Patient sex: M
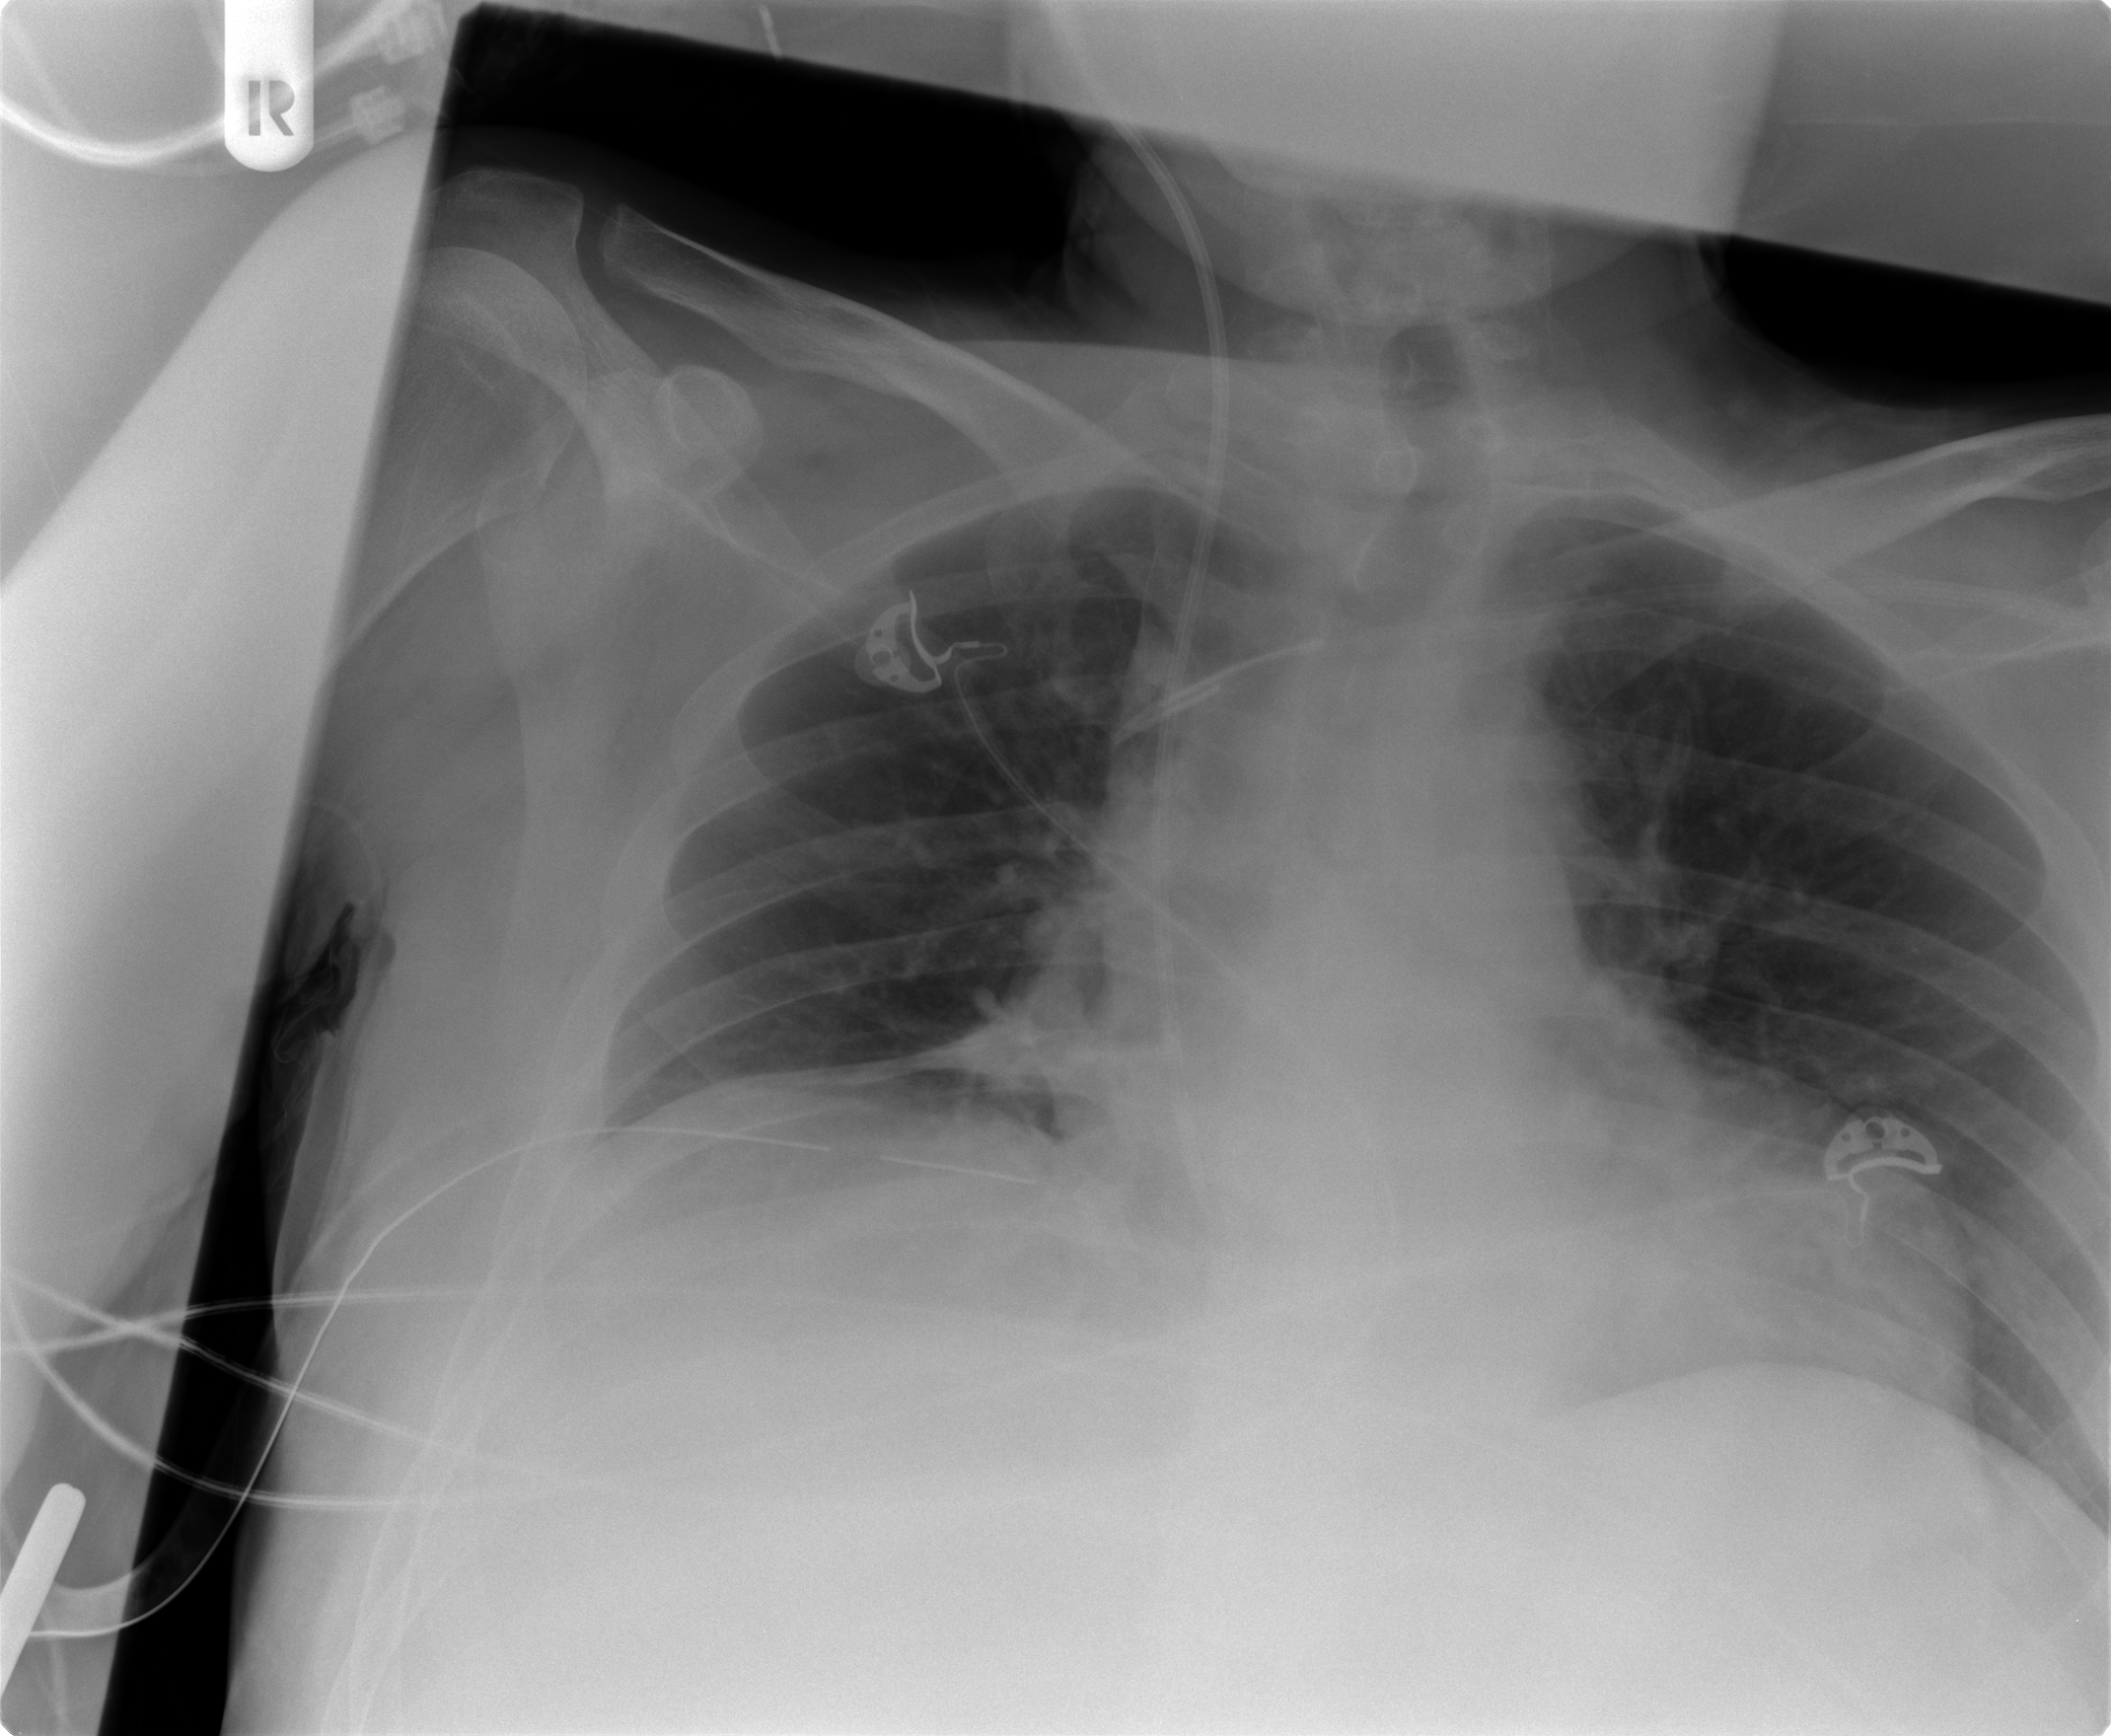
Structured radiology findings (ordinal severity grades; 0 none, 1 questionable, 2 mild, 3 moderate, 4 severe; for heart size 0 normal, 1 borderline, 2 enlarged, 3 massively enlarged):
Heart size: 2
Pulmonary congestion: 0
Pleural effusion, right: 0
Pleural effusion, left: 0
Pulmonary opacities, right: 0
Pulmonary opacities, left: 0
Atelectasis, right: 2
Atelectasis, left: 2